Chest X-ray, AP view. Patient: 40 years old, sex M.
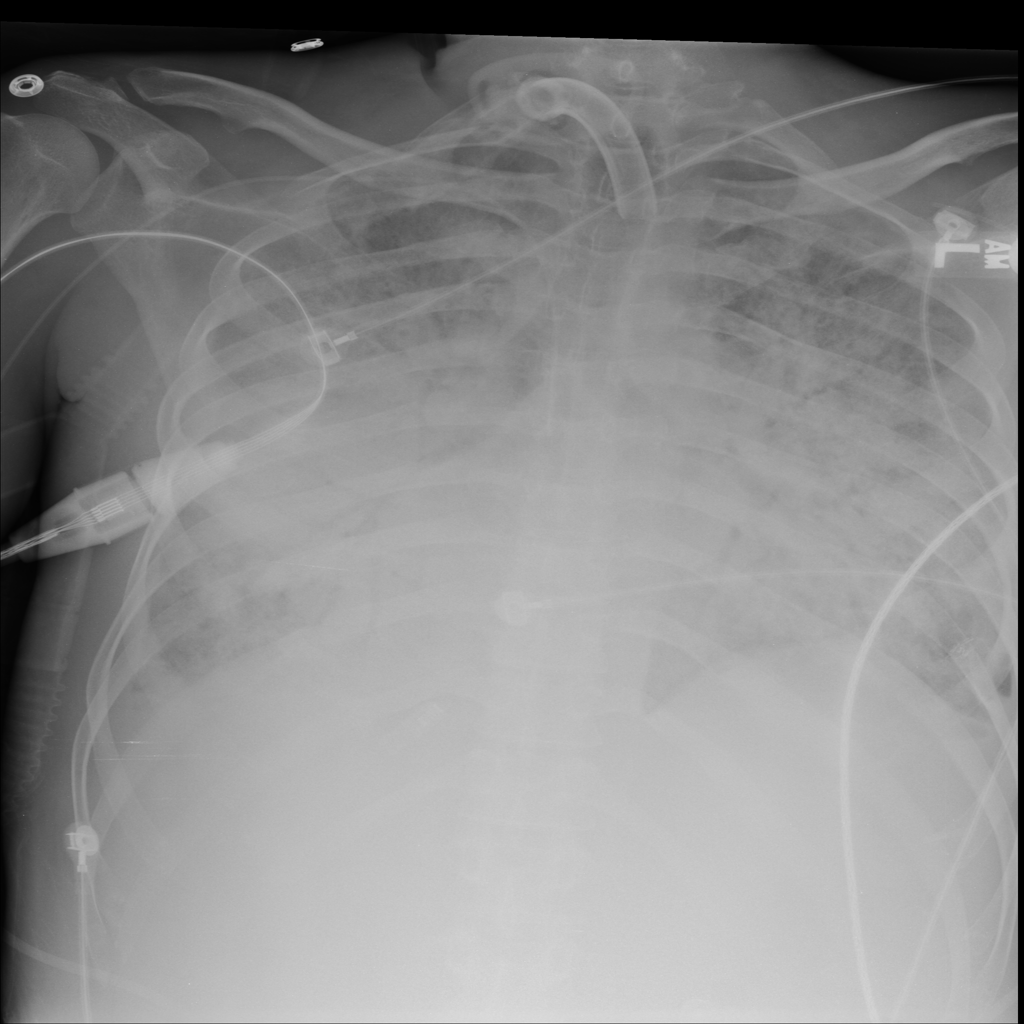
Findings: No Finding